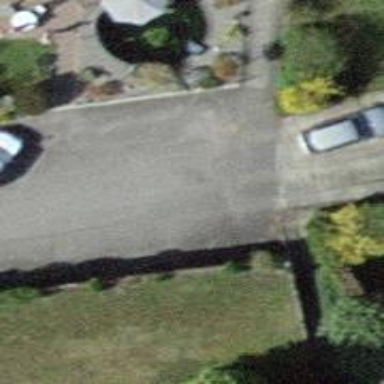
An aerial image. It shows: Residential road with asphalt surface.